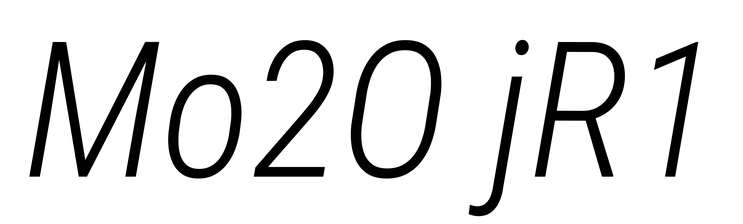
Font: Roboto-Italic_Condensed_Light_Italic